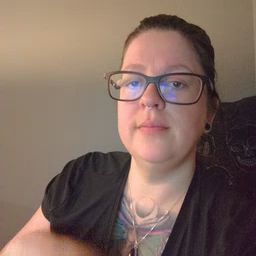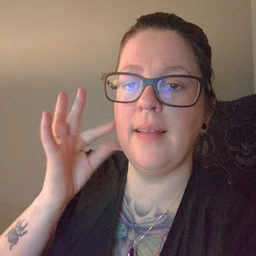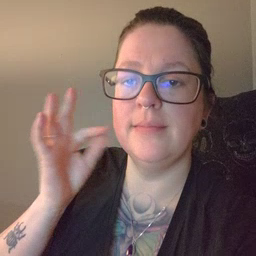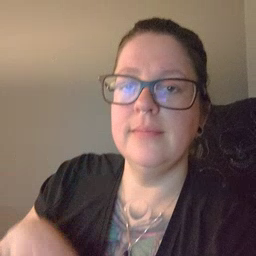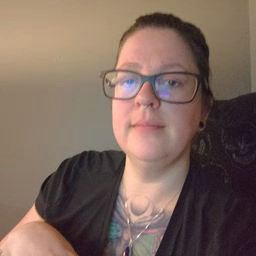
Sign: cat